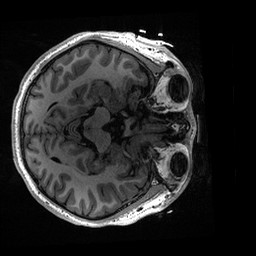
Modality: T1w
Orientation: axial
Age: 18
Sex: male
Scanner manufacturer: ge
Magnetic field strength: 3 T
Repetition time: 0.006952 s
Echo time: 0.00292 s